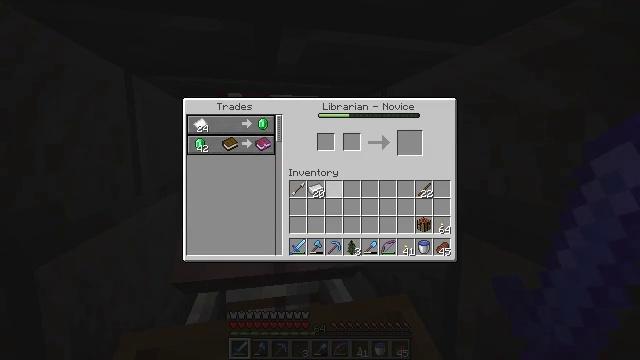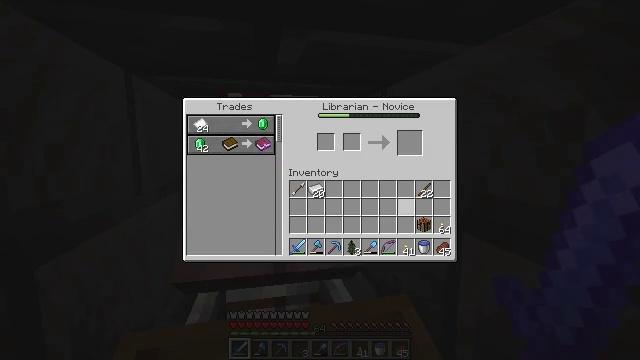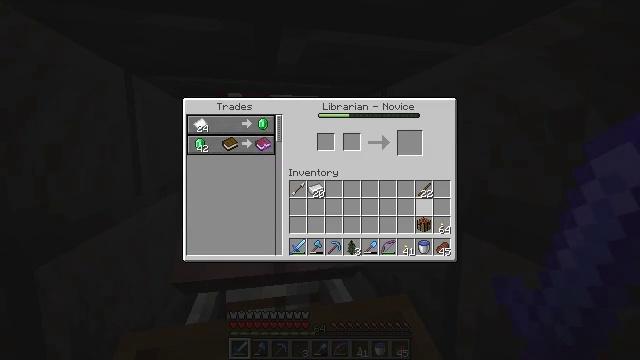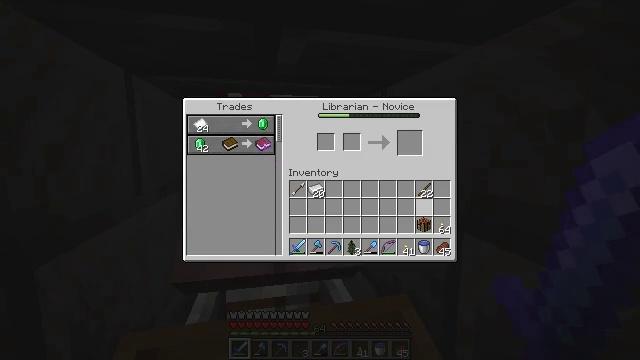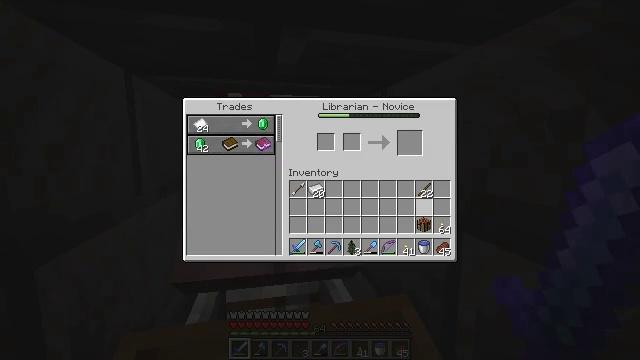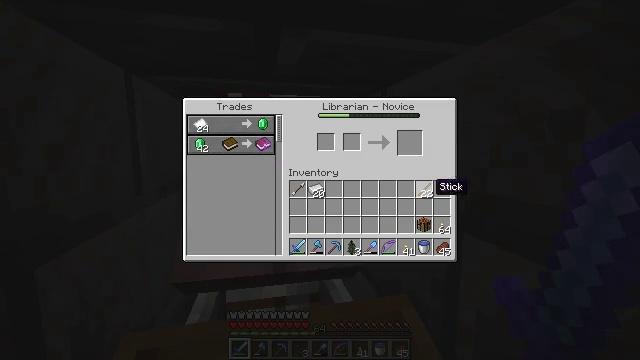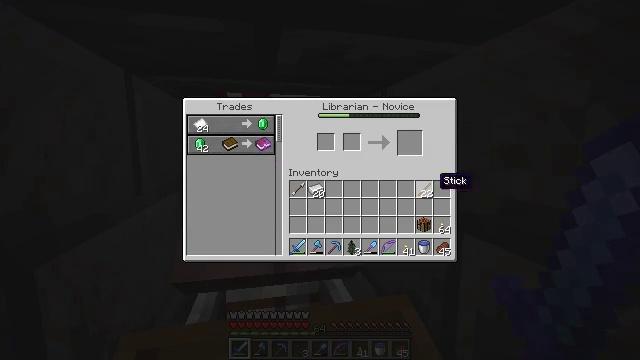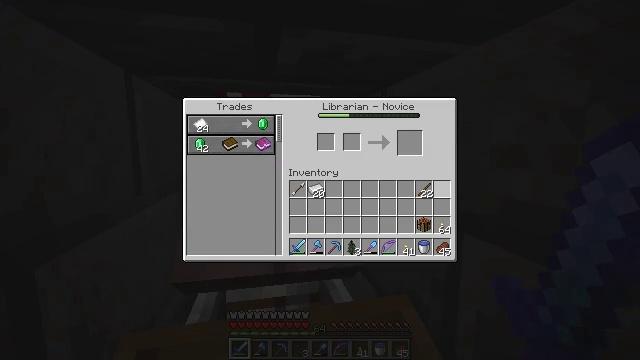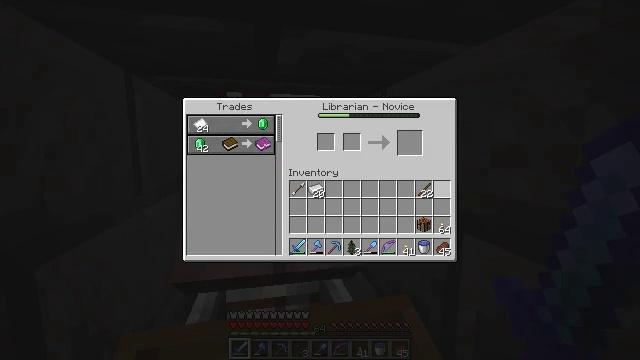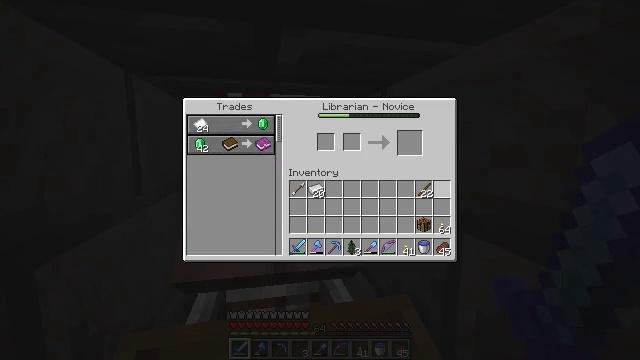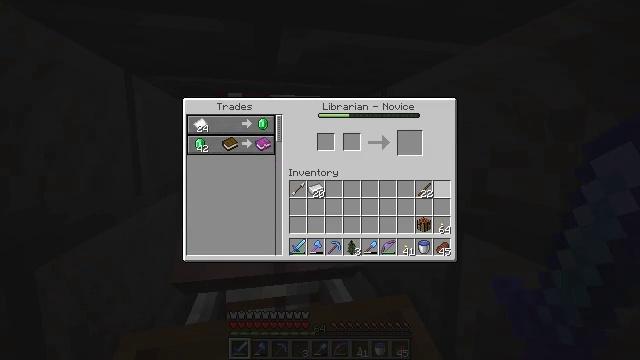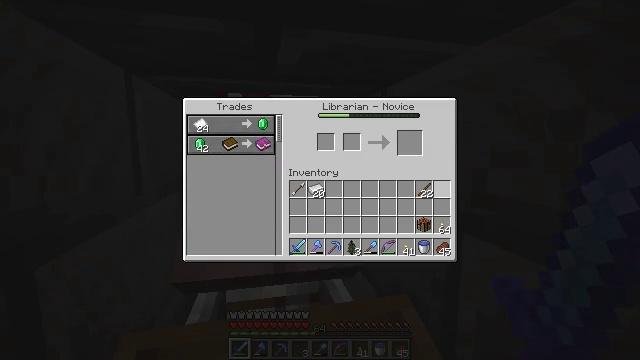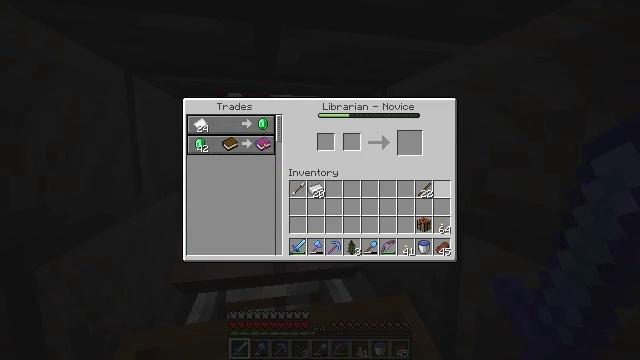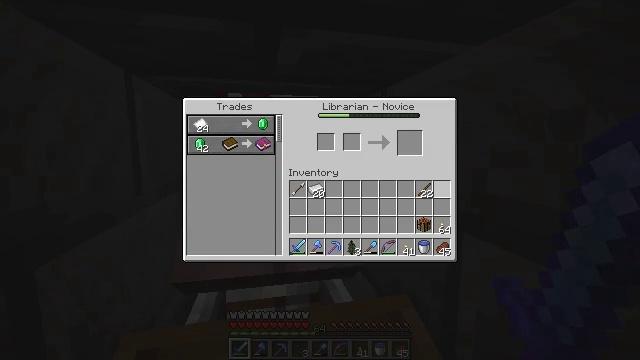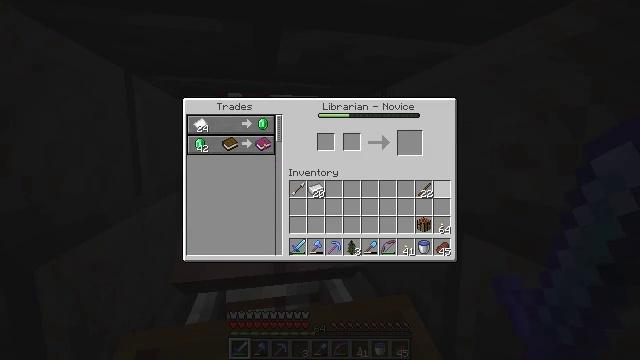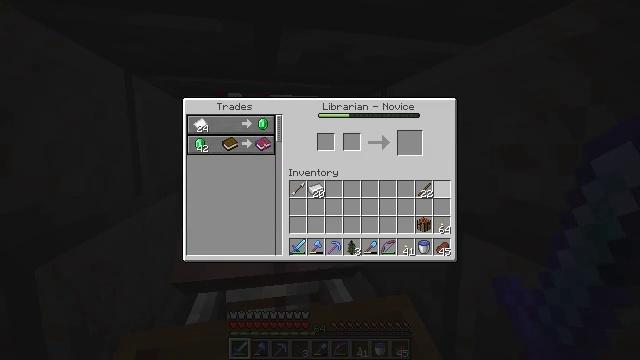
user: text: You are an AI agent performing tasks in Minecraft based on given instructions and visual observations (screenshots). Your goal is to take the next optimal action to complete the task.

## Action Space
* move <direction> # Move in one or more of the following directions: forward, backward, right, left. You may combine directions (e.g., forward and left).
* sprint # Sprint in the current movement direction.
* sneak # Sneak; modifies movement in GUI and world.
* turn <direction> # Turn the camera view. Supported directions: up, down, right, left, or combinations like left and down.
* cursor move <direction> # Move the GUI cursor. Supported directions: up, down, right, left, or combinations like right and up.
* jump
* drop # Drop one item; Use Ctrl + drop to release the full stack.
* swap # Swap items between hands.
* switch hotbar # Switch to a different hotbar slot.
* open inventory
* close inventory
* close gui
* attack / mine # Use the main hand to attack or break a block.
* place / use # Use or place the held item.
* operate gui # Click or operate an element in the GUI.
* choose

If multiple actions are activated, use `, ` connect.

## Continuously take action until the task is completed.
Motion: motion action
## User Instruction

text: Use right equipment to gather melon.
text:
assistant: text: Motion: turn right and down
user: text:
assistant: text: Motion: turn right
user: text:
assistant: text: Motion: no_op
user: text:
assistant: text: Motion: no_op
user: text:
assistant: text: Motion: no_op
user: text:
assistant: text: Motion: no_op
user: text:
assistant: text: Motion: no_op
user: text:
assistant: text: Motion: no_op
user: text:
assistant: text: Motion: no_op
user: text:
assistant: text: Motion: no_op
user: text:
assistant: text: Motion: no_op
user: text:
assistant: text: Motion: no_op
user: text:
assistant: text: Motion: no_op
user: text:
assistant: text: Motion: no_op
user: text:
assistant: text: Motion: no_op
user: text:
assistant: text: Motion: no_op
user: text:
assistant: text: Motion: no_op
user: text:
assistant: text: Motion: no_op
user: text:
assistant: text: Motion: no_op
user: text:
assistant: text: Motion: no_op
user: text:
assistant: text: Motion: no_op
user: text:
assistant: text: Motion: no_op
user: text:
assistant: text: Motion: no_op
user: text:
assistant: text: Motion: no_op
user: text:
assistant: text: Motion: no_op
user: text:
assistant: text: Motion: no_op
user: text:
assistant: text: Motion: no_op
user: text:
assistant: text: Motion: no_op
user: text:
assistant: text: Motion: no_op
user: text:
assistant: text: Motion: no_op